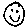
Label: smiley face